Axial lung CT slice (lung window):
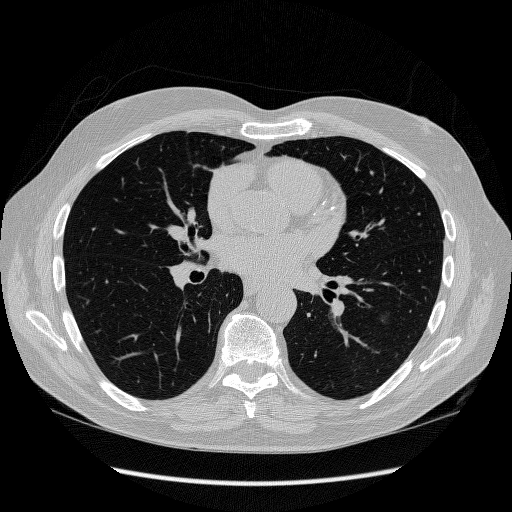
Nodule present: yes
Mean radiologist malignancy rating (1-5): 3